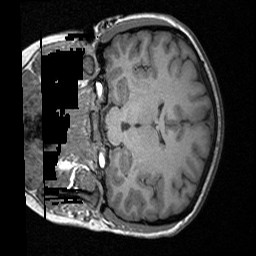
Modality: T1w
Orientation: coronal
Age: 24
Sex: female
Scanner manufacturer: siemens
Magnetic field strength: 3 T
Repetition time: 1.64 s
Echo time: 0.00234 s